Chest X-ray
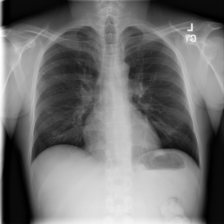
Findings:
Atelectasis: negative
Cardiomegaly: negative
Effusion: negative
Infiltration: negative
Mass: negative
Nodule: negative
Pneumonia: negative
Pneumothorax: negative
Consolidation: negative
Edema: negative
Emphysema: negative
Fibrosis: negative
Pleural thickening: negative
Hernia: negative